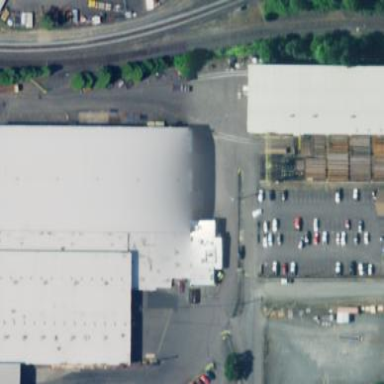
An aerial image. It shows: Industrial building.